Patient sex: F
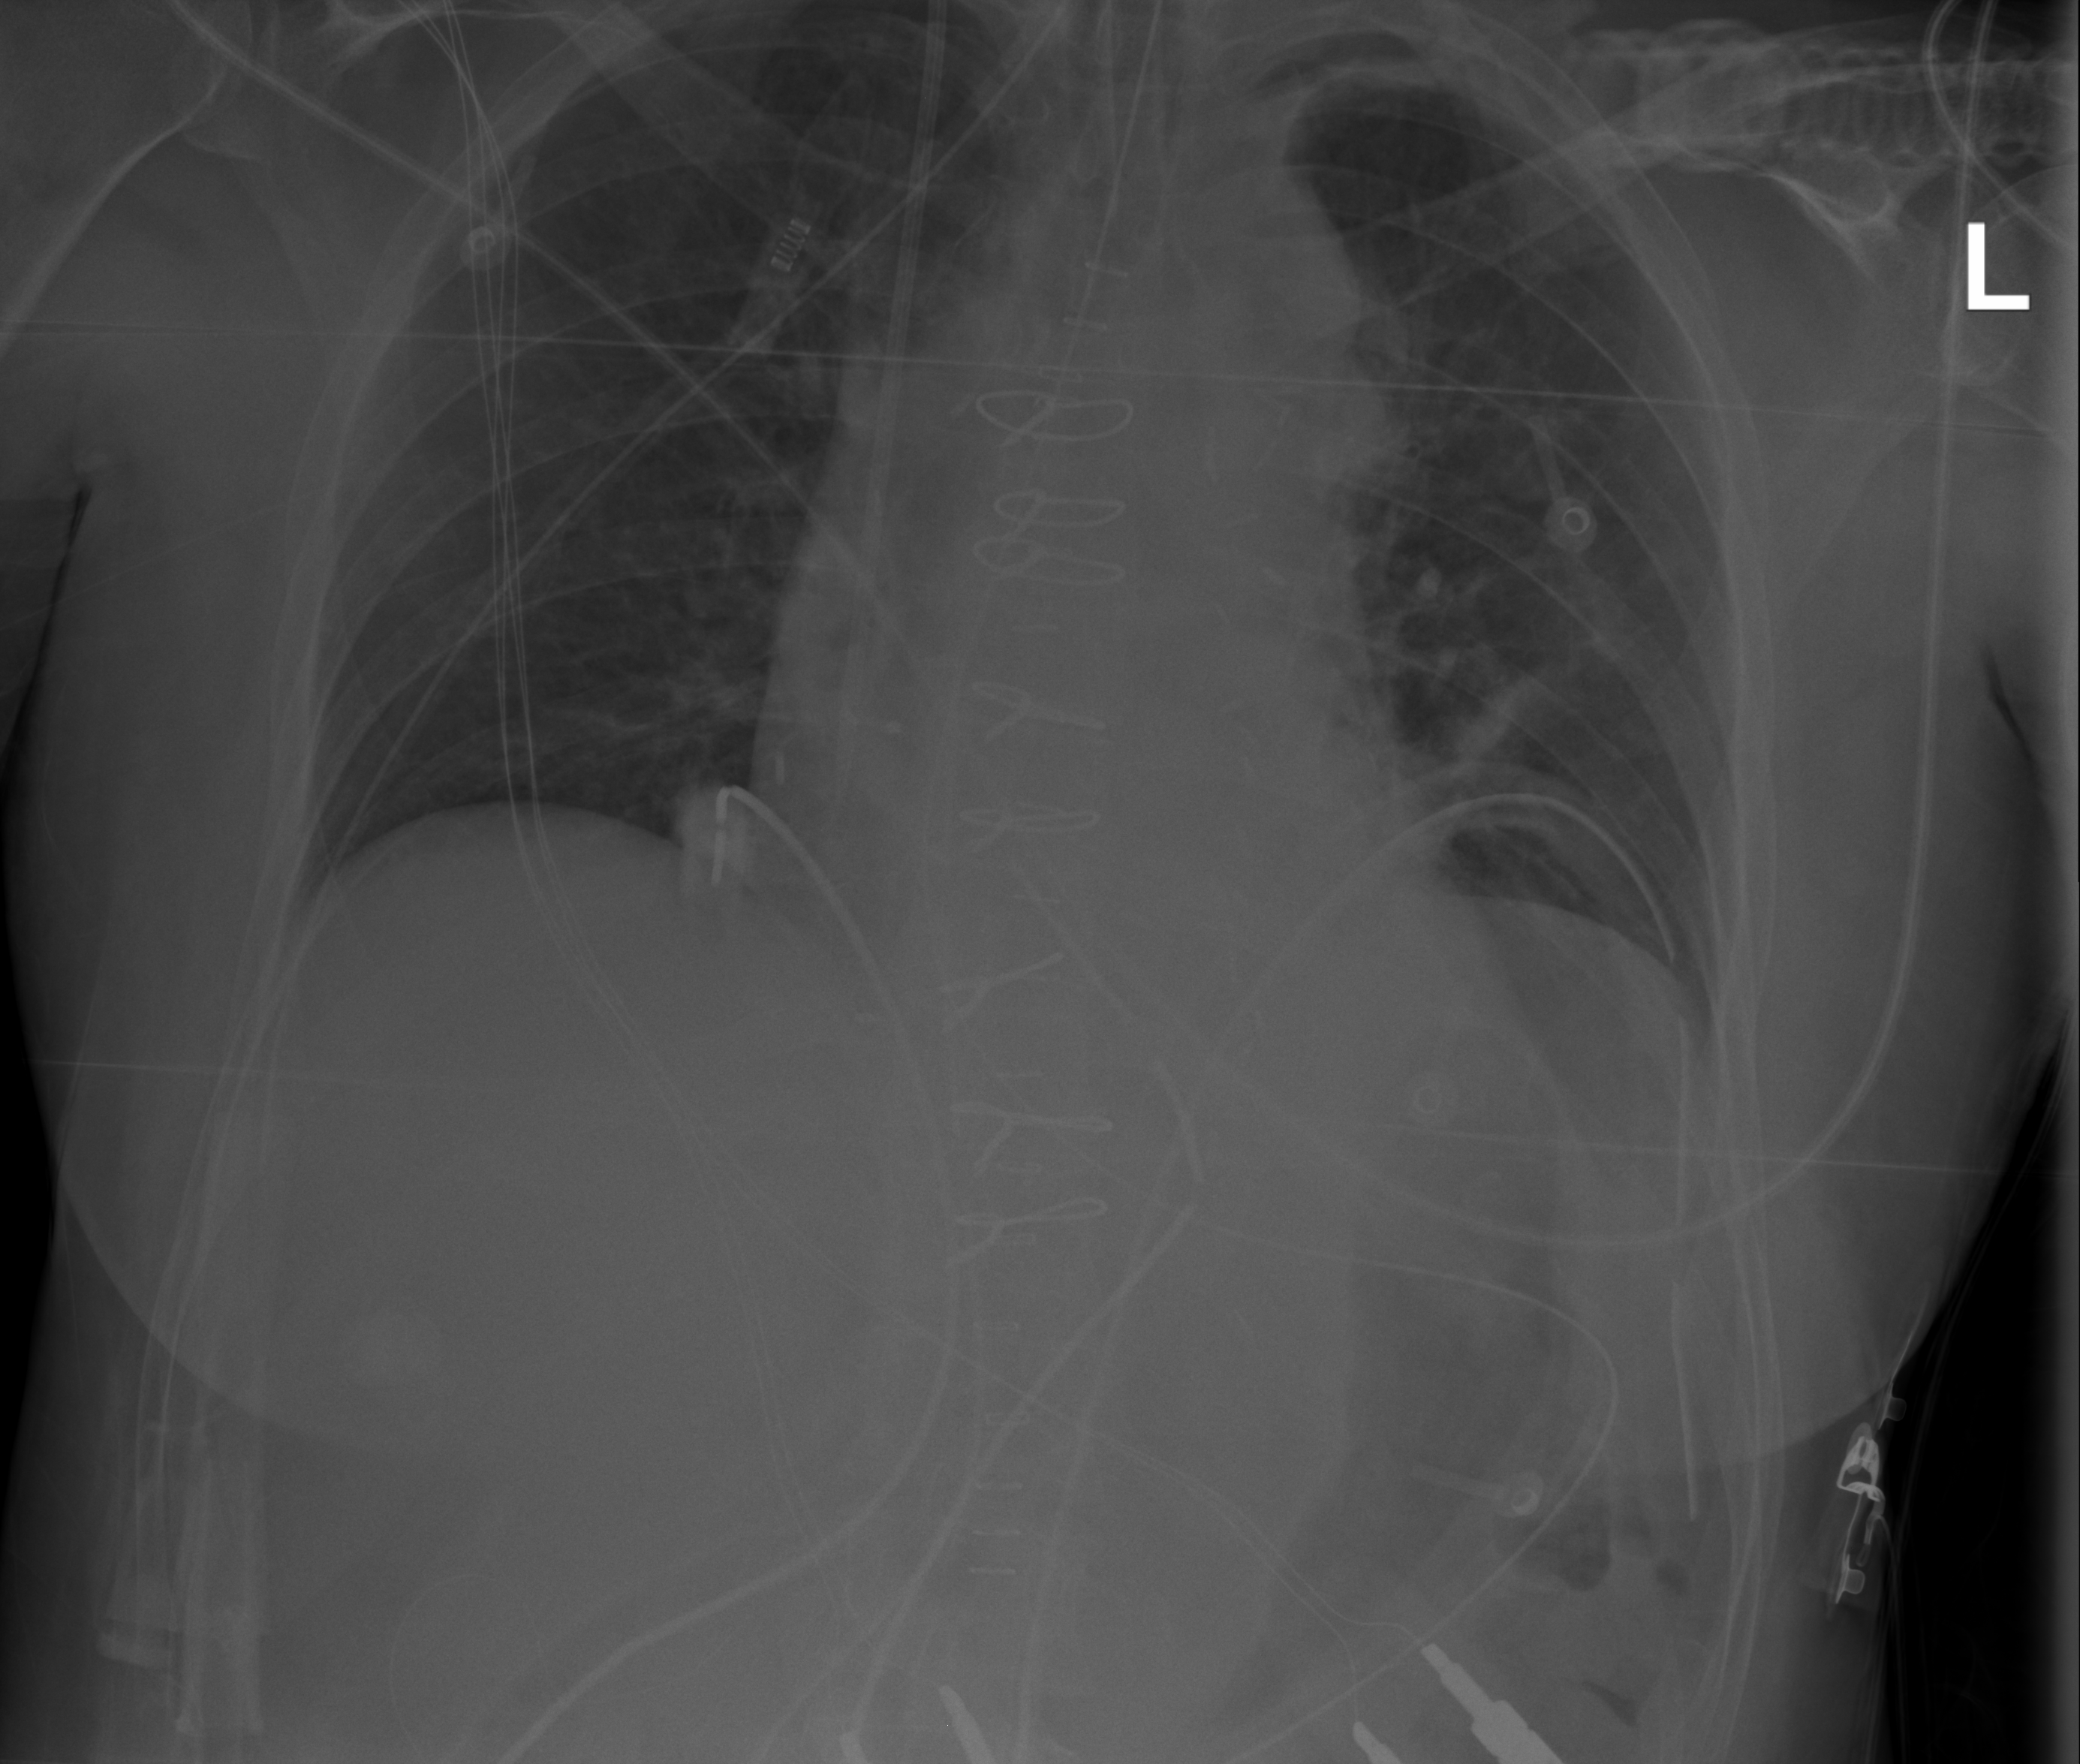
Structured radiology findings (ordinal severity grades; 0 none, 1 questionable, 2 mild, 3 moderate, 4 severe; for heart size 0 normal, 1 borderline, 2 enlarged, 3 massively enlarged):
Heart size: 0
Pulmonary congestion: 0
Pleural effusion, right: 0
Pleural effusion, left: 0
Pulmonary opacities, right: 0
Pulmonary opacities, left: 0
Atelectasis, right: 0
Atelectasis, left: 2